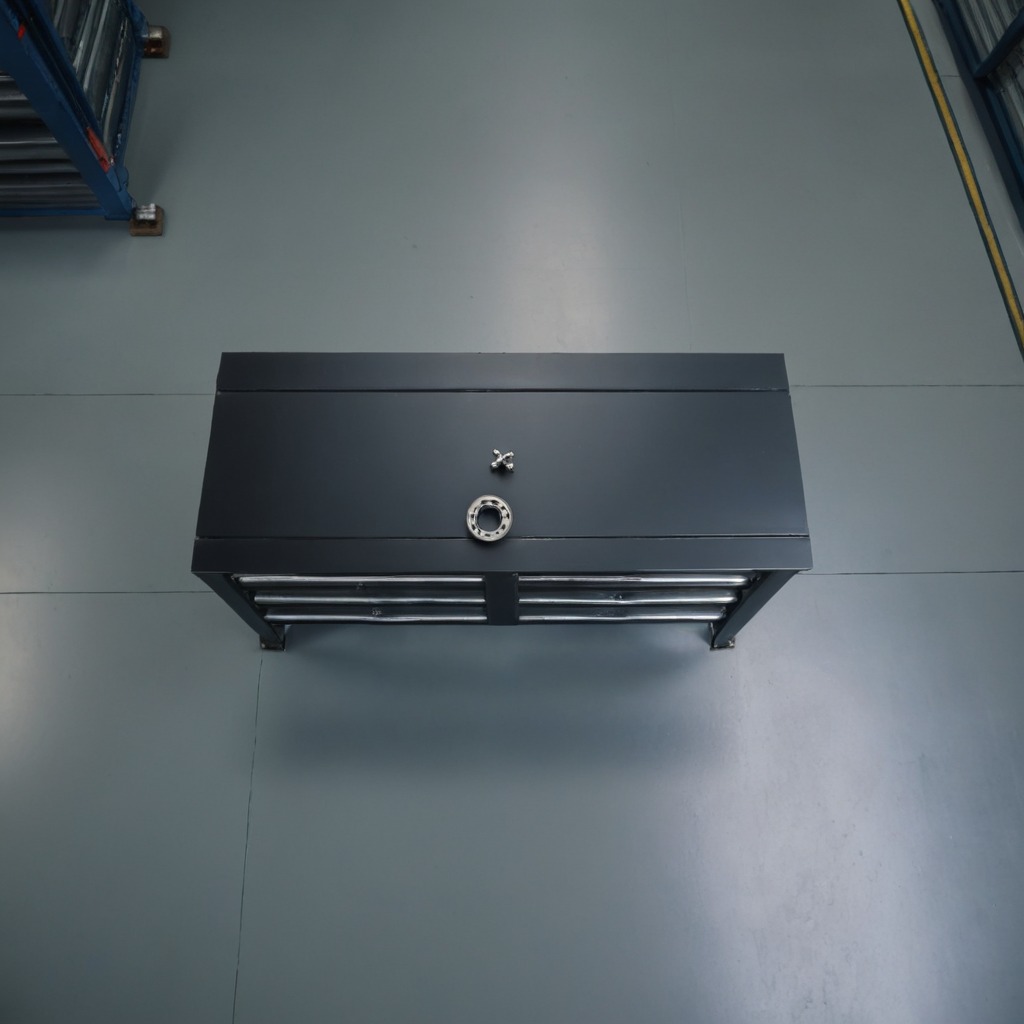
A metal ball bearing is lying on the toolbox surface in an airplane hangar workshop 8K.